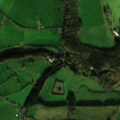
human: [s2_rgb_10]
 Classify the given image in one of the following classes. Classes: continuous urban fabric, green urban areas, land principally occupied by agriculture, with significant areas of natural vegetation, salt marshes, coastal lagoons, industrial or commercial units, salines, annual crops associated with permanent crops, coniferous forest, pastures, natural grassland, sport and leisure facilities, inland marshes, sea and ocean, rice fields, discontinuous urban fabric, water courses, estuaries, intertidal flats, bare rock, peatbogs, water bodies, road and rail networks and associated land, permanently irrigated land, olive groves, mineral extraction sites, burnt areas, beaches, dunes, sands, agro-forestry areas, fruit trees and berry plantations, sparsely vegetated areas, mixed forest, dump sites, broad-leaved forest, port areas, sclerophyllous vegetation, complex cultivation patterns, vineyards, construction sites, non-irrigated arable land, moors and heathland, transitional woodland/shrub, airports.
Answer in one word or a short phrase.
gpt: pastures, broad-leaved forest